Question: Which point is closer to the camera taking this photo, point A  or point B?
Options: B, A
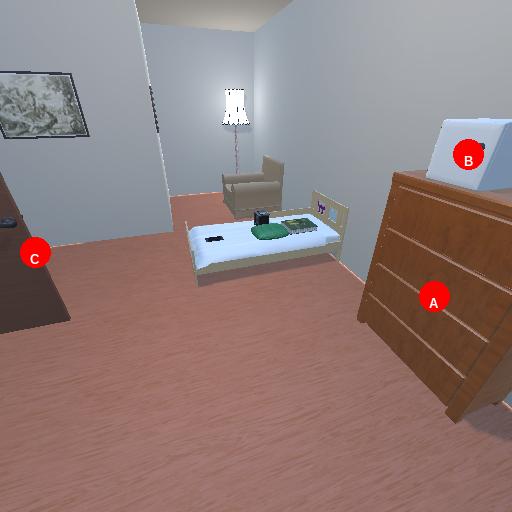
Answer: B